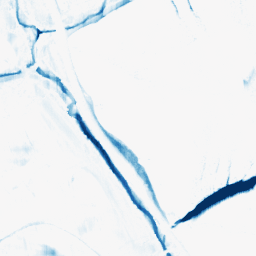
Category: morphological
Decomposition family: morphological_rect
Decomposition parameters: operation: closing
width: 5
height: 20
Upsampling method: quadratic
Upsampling parameters: scale: 4
Upsampling scale: 4